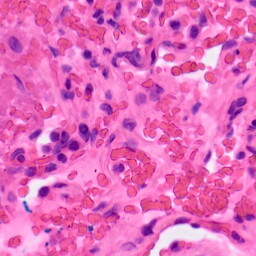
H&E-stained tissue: Lung